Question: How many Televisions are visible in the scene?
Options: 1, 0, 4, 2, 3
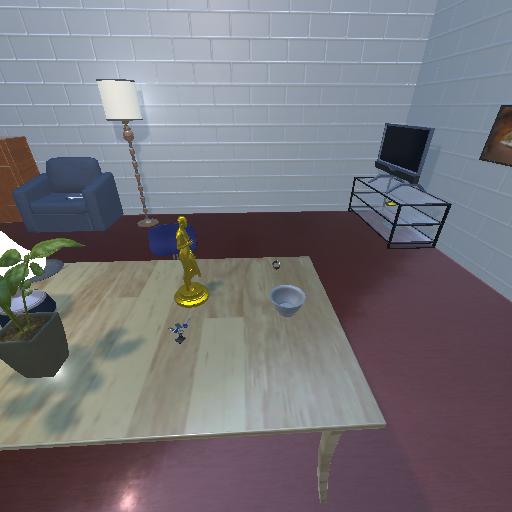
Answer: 1